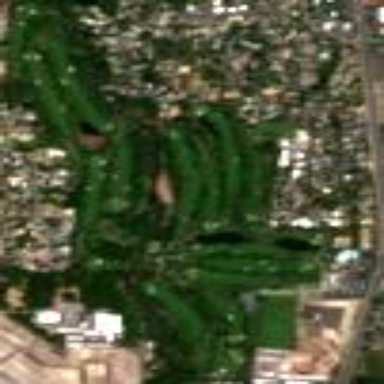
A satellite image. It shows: Golf course surrounded by greenery.